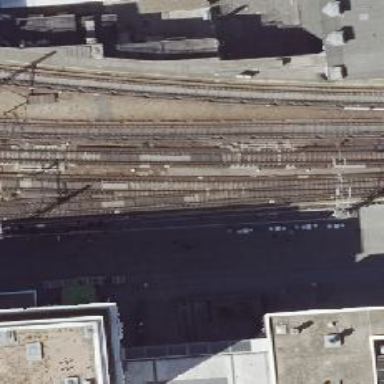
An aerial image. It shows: Viaduct railway bridge with electrified contact lines. The railway is supported by ballastless tracks.